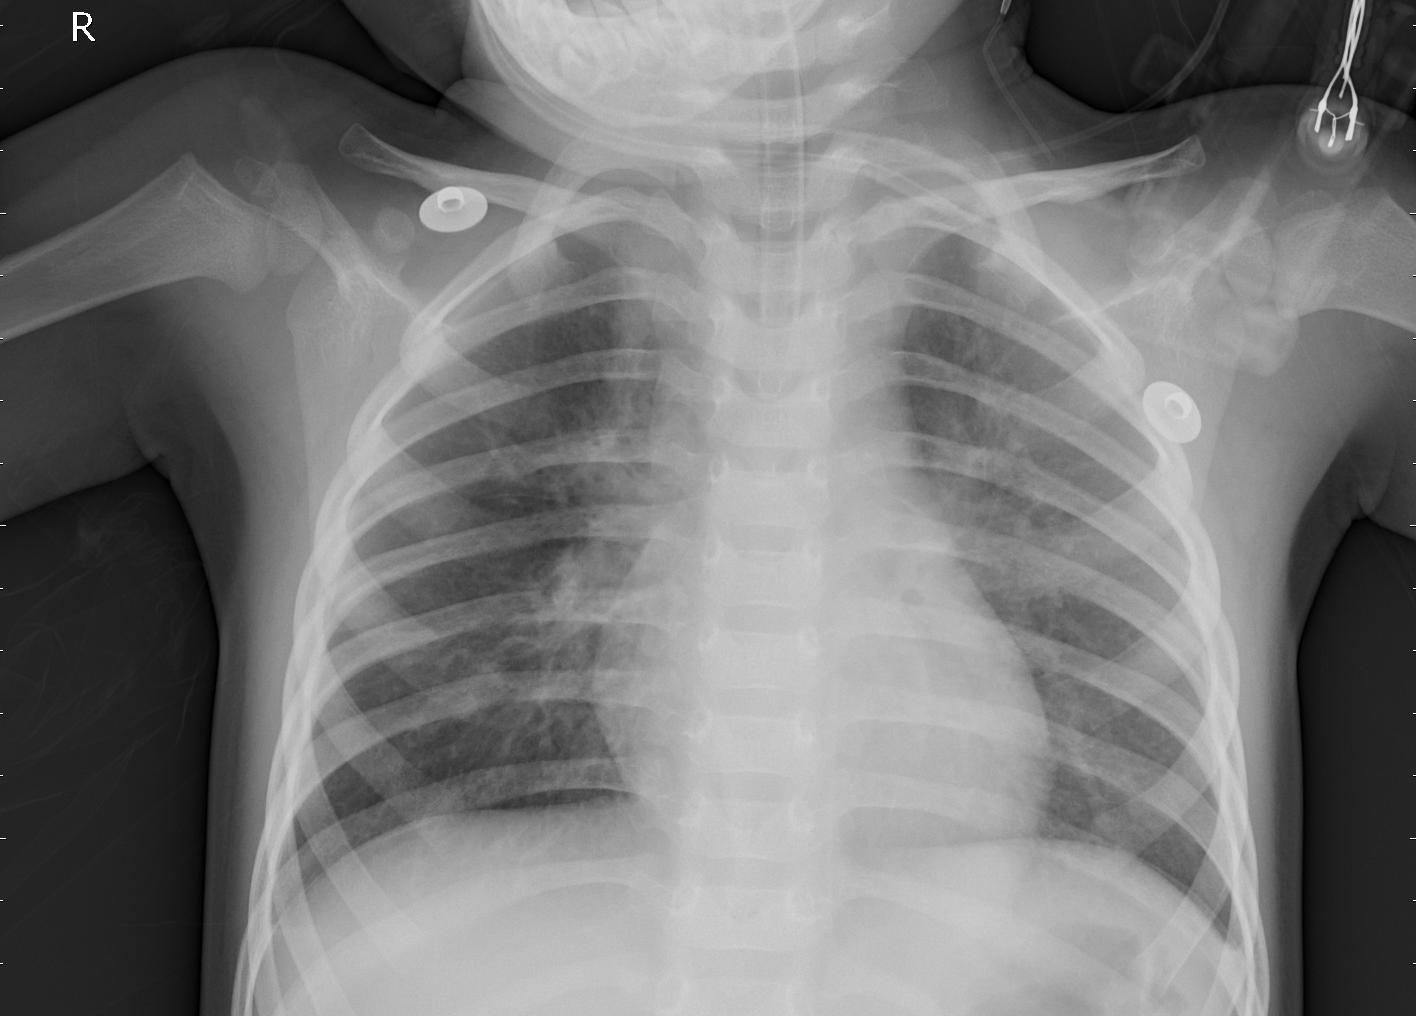
Diagnosis: PNEUMONIA